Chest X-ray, PA view. Patient: 80 years old, sex M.
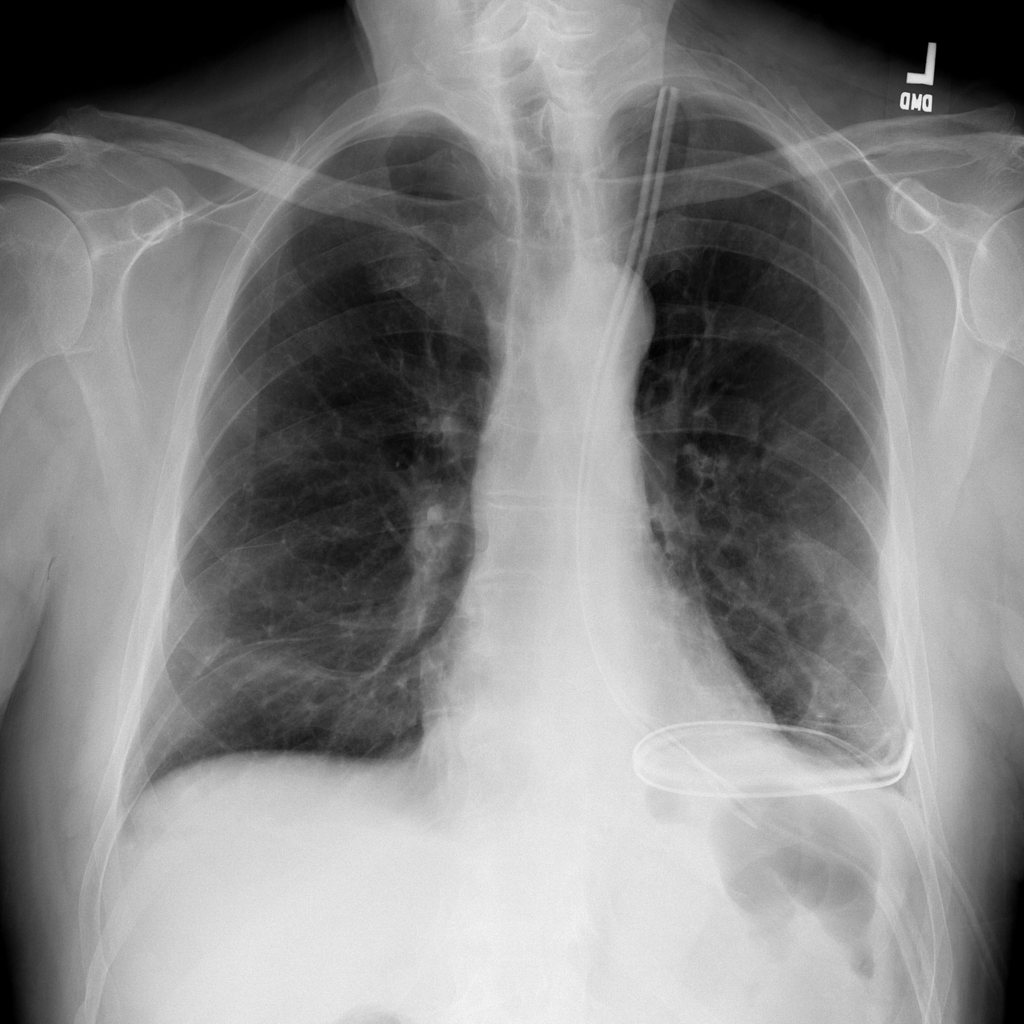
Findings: Emphysema